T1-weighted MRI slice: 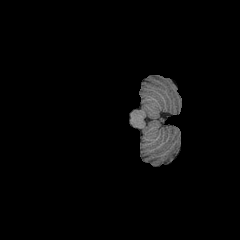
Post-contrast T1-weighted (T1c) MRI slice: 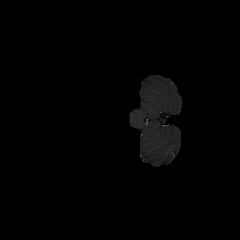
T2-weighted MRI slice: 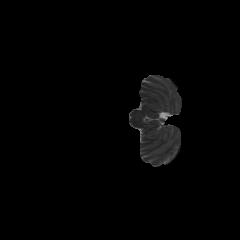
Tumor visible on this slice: no